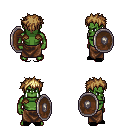
a pixel art fantasy rpg character, male body template, orc, green skin, leather shoulder armor, robe skirt, blonde bedhead hairstyle, bracelets, black slippers, shield, four views (front, back, left, right), 2x2 character sprite sheet, small pixel art, hard edges, no anti-aliasing